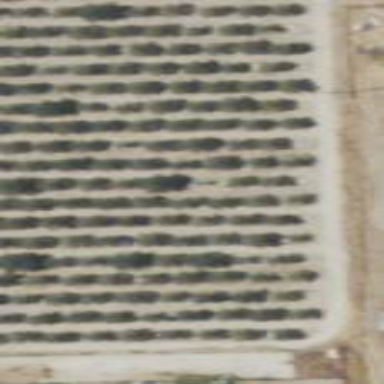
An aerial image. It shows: Orchard filled with persimmon trees.